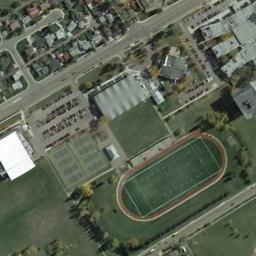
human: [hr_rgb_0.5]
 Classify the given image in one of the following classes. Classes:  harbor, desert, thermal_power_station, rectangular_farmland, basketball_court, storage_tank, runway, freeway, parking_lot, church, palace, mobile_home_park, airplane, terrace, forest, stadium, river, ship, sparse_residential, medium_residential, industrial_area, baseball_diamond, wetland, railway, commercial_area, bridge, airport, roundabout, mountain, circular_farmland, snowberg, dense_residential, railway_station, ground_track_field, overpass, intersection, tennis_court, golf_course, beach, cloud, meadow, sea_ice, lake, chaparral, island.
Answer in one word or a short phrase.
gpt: ground_track_field